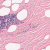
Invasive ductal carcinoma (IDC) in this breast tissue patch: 0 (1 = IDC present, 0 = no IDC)